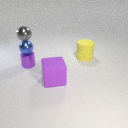
small blue metal sphere below small gray metal sphere